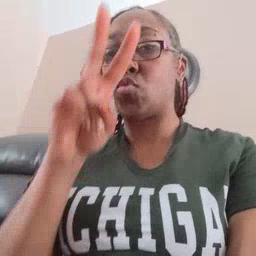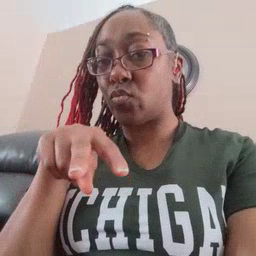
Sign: read